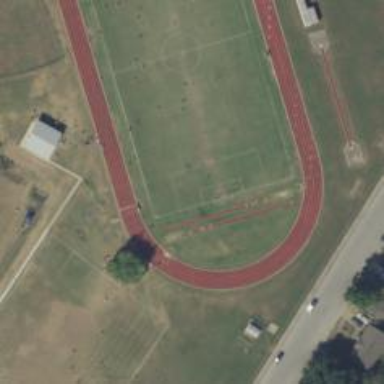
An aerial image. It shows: Athletics track located in leisure land area.